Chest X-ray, PA view. Patient: 44 years old, sex F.
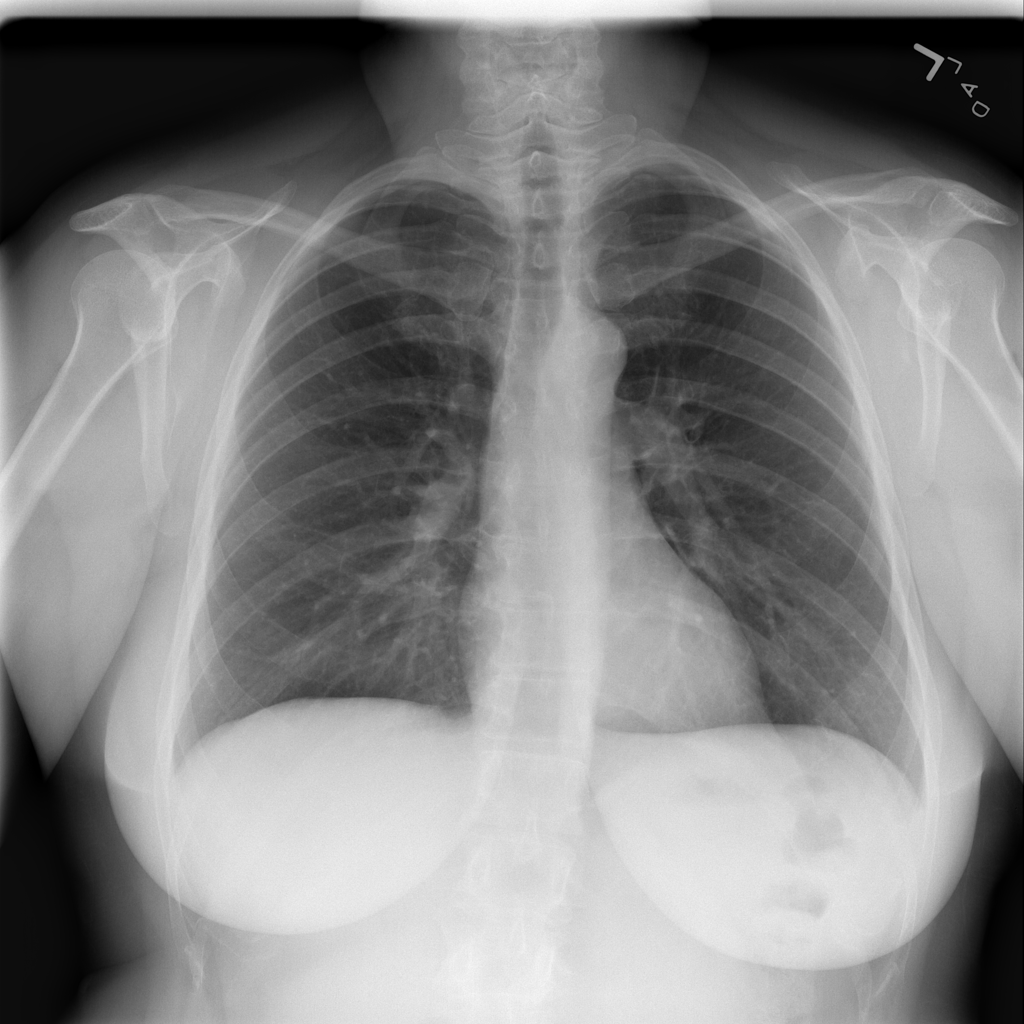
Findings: No Finding